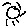
Label: sun